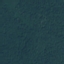
Land use / land cover class: Forest